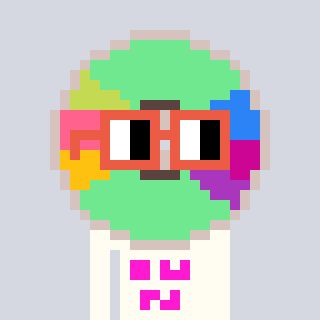
a pixel art character with square orange glasses, a cd-shaped head and a grayscale-colored body on a cool background